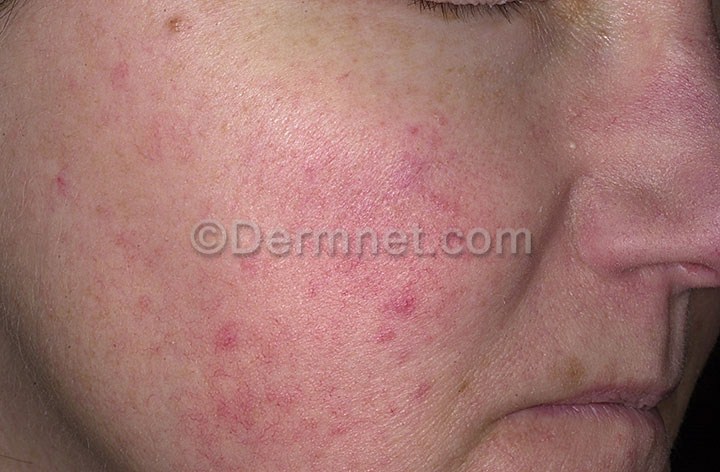
Disease: Acne and Rosacea Photos